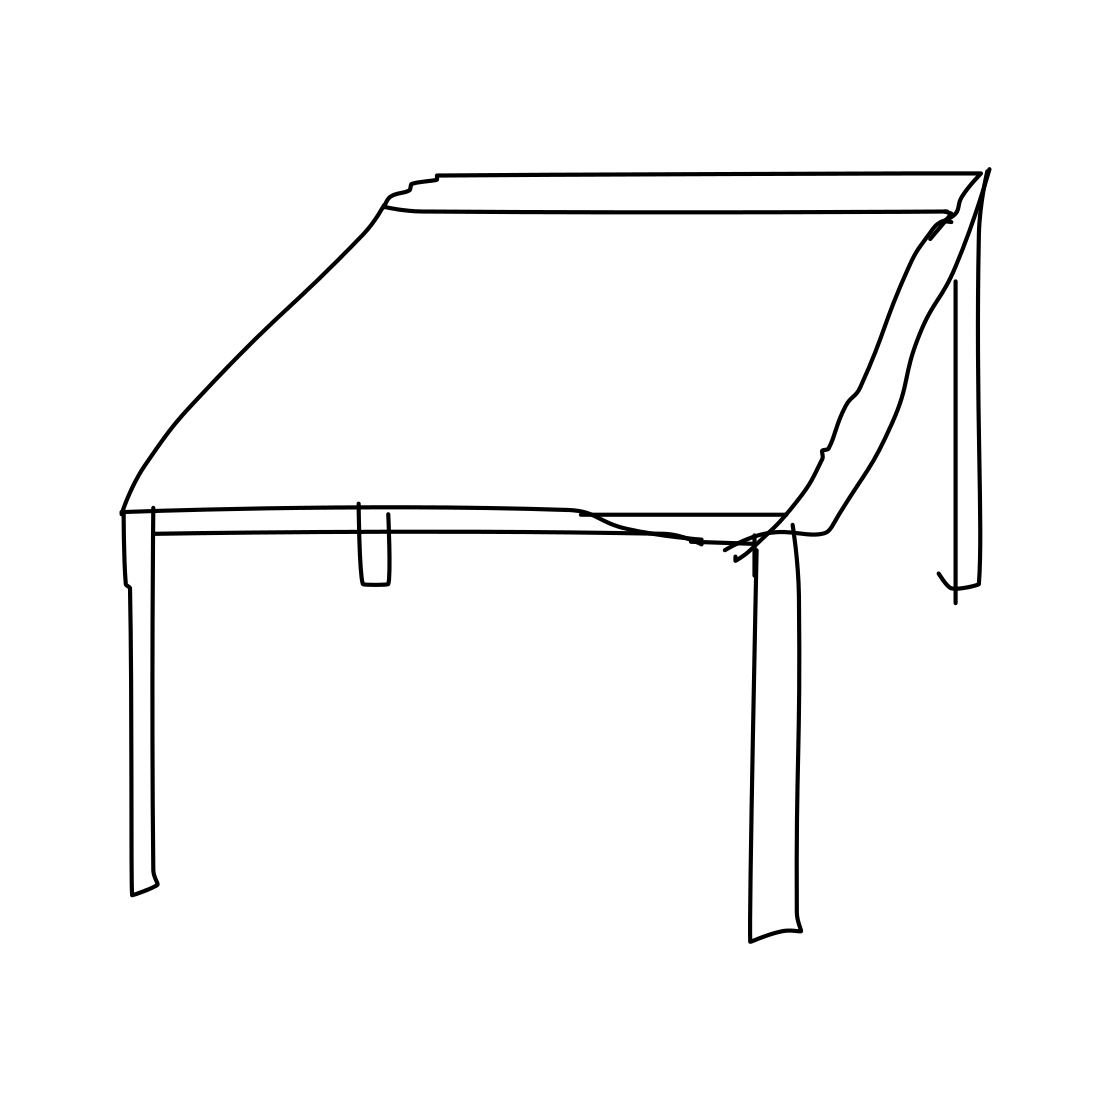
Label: table